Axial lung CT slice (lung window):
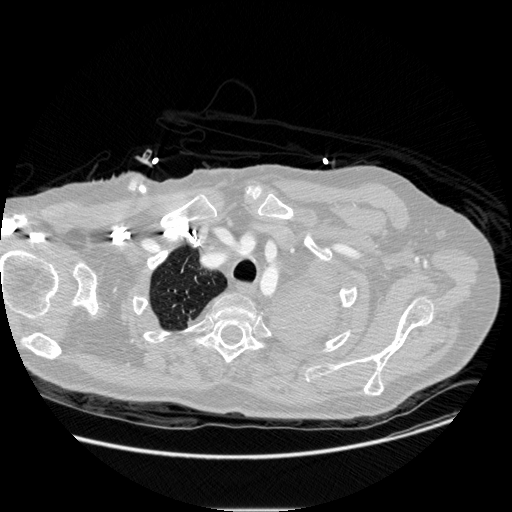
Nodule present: no